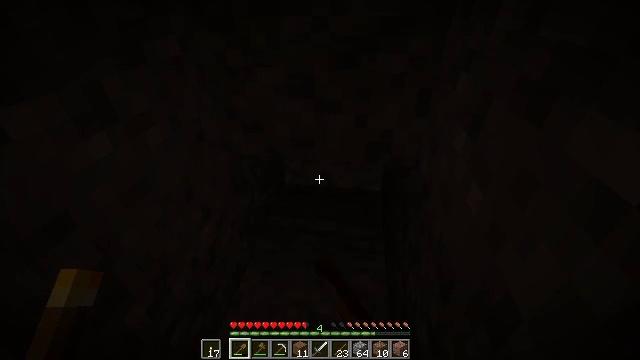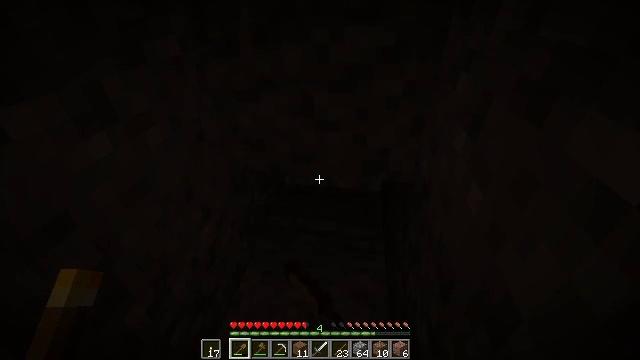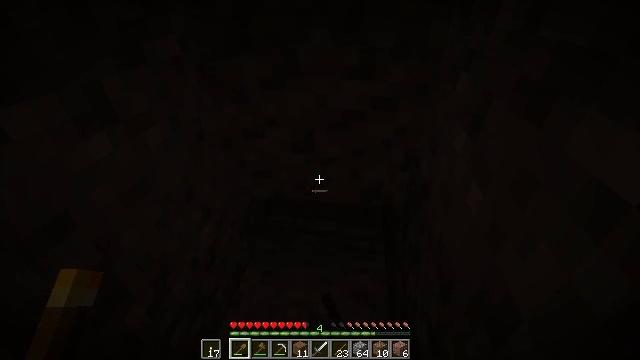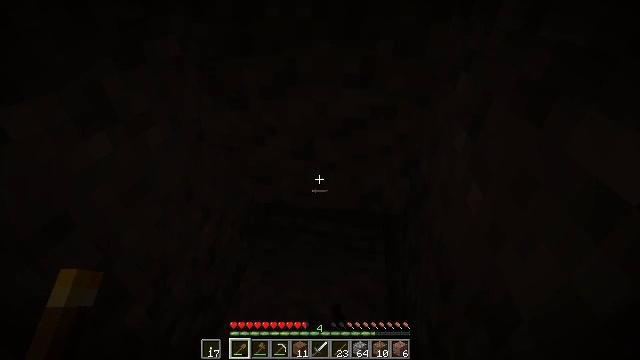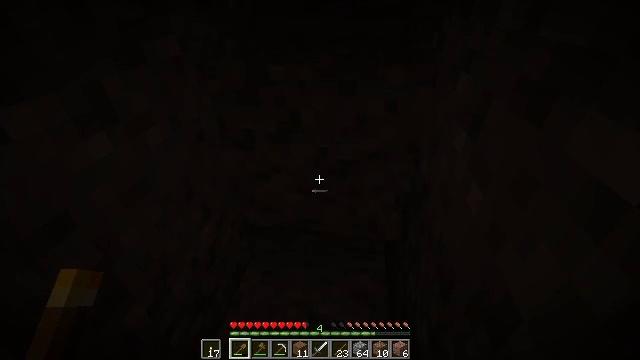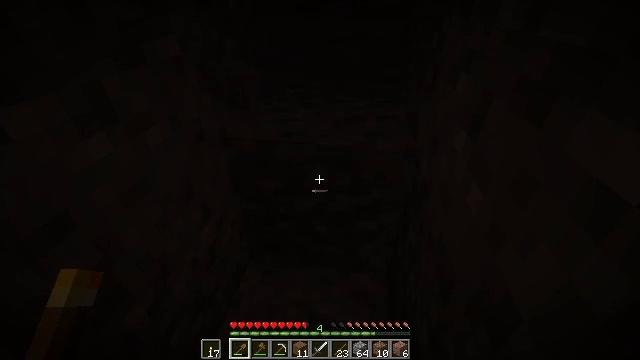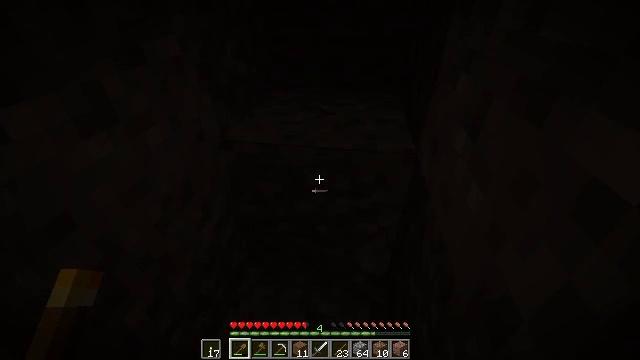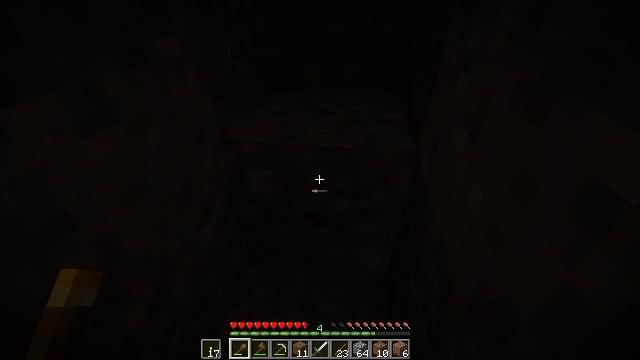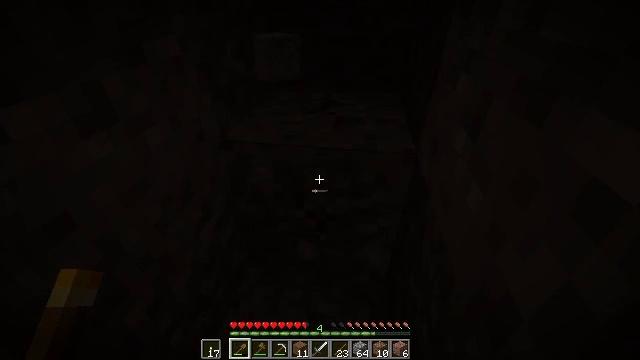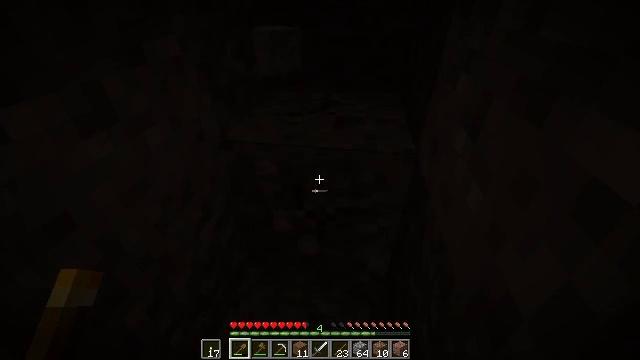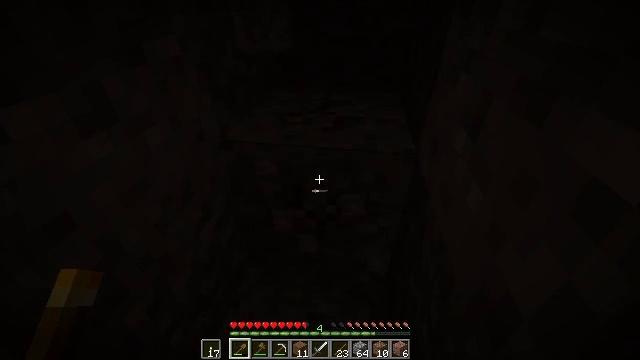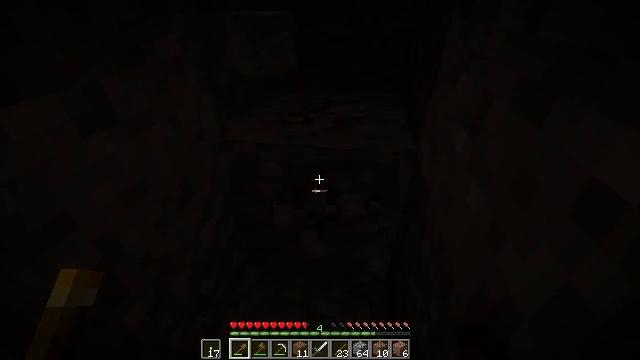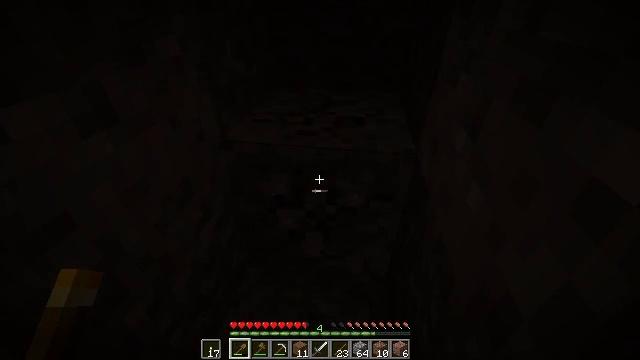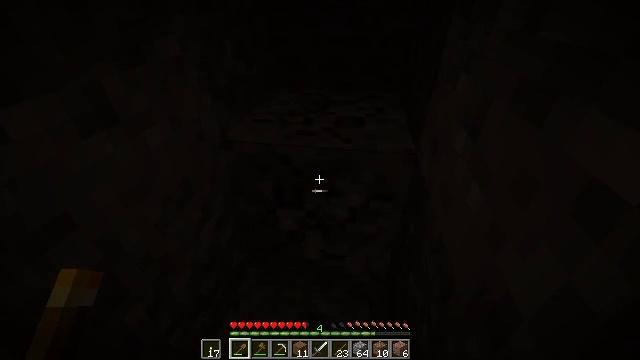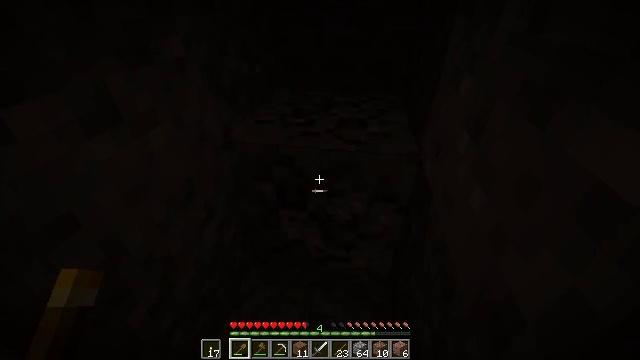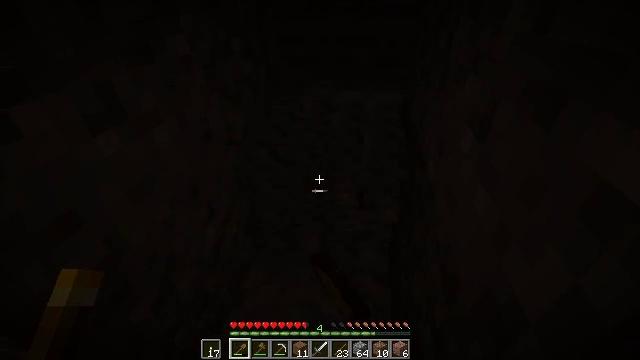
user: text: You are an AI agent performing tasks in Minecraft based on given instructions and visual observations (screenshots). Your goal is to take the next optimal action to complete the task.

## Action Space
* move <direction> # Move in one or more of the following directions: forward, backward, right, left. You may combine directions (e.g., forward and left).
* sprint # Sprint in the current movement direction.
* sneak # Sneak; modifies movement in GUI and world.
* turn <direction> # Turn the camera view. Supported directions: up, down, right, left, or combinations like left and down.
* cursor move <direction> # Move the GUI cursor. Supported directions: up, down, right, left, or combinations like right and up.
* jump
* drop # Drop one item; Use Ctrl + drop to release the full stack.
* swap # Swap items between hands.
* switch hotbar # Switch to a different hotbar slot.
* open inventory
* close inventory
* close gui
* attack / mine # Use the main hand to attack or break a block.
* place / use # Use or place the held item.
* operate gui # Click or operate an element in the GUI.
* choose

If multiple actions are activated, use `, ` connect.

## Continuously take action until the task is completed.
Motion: motion action
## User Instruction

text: Dig through gravel to clear a path.
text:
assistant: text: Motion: attack / mine
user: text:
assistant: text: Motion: attack / mine
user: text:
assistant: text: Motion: attack / mine
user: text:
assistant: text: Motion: attack / mine
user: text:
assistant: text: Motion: attack / mine
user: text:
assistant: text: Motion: attack / mine
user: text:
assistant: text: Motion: attack / mine
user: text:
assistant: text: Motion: attack / mine
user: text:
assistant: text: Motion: attack / mine
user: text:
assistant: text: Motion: attack / mine
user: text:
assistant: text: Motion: attack / mine
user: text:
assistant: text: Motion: attack / mine
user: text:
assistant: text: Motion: attack / mine
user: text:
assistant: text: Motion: attack / mine
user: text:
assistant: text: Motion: attack / mine
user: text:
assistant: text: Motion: attack / mine
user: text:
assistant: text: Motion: attack / mine
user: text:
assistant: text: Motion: move right, attack / mine
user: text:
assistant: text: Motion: move right, attack / mine
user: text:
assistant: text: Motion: move right, attack / mine
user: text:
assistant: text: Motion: attack / mine